Question: A little web design dilemma: I have a form with a lot of options, mainly radio buttons but not only.
I want the form to open up gradually, meaning at the beginning only two radio buttons are visible, and after the user picks one, more options appear under the chosen radio button. If the user then switches the pick, the page updates and shows the options under the new pick.
This happens on several levels, say 4 or 5 levels, and at the end there is a submit button that submits only certain inputs according to the branches the user chose. Also some of the branches have identical components even though the initial choice was different.
These are the options I could think of:
1. Build the complete form in the html body and use jquery to hide and show them according to the choices of the user. This means I have to write sections that repeat themselves twice.
2. Write nothing in the body, and append new elements when the user makes certain choices. This means the JavaScript is more complicated, because I have to make sure nothing appends twice.
3. Write an HTML skeleton of the form, and use append to fill it. Then use jquery to show and hide elements. This has none of the disadvantages but seems a bit unaesthetic.
Which one should I pick? Any better ideas?

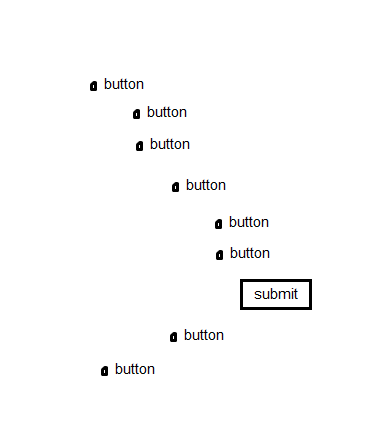
Answer: Probably going to use <URL>
or JStree (http://www.jstree.com/) which I found out about from here <URL>